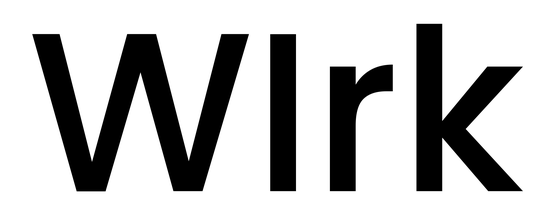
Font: Poppins-Medium